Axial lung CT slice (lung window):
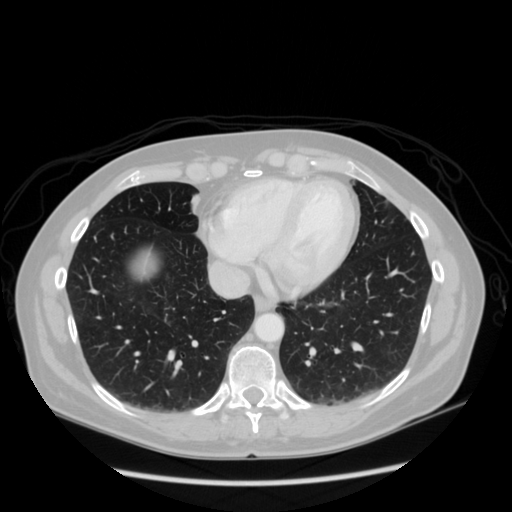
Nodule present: no